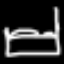
Label: bed